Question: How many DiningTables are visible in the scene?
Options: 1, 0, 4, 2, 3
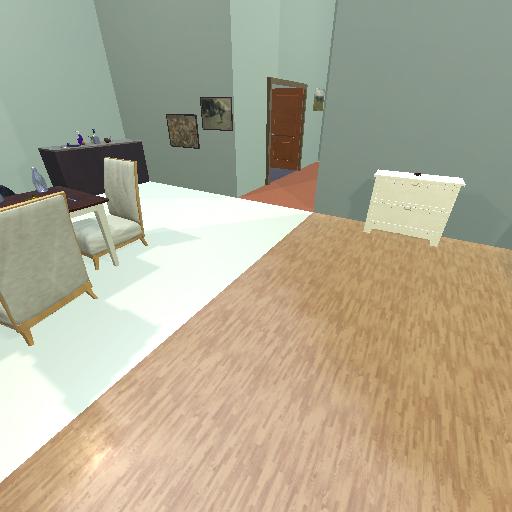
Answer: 1